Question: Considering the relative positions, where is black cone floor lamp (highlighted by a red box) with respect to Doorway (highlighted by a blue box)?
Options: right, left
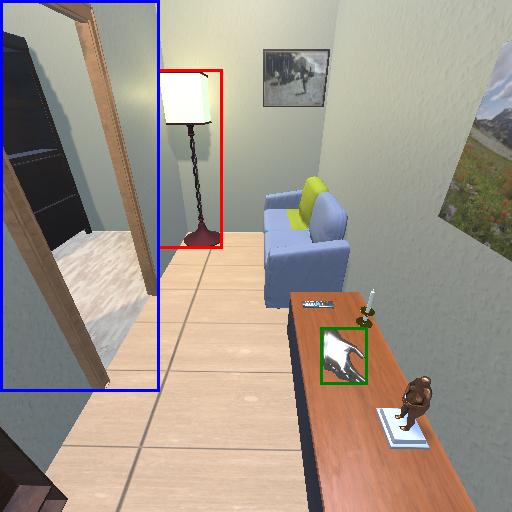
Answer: right